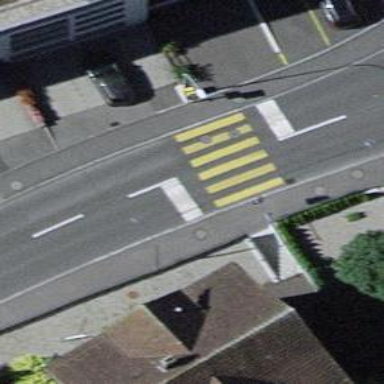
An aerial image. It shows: Uncontrolled zebra crossing with zebra markings.